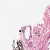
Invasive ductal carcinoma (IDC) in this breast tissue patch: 0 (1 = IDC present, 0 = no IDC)